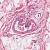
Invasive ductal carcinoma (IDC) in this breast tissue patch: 0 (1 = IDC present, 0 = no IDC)